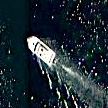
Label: Civil_yacht